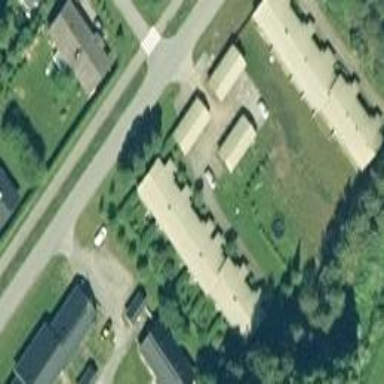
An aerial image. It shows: Terrace building.